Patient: sex M, age 57
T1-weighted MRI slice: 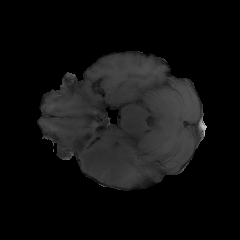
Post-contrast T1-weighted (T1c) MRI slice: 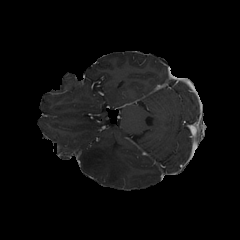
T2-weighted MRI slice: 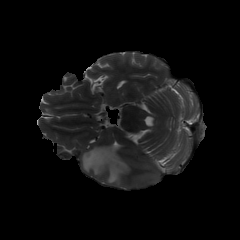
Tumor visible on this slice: yes
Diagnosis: Glioblastoma, IDH-wildtype
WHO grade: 4